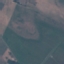
Label: Pasture